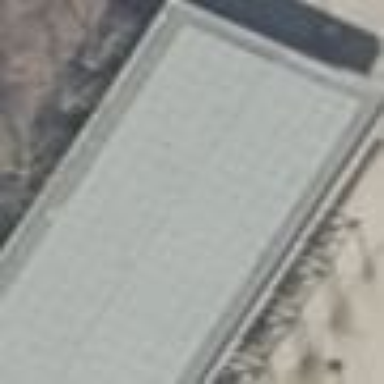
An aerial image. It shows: Building with flat metal roof. The building part is in white color.